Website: home-depot
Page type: review-order
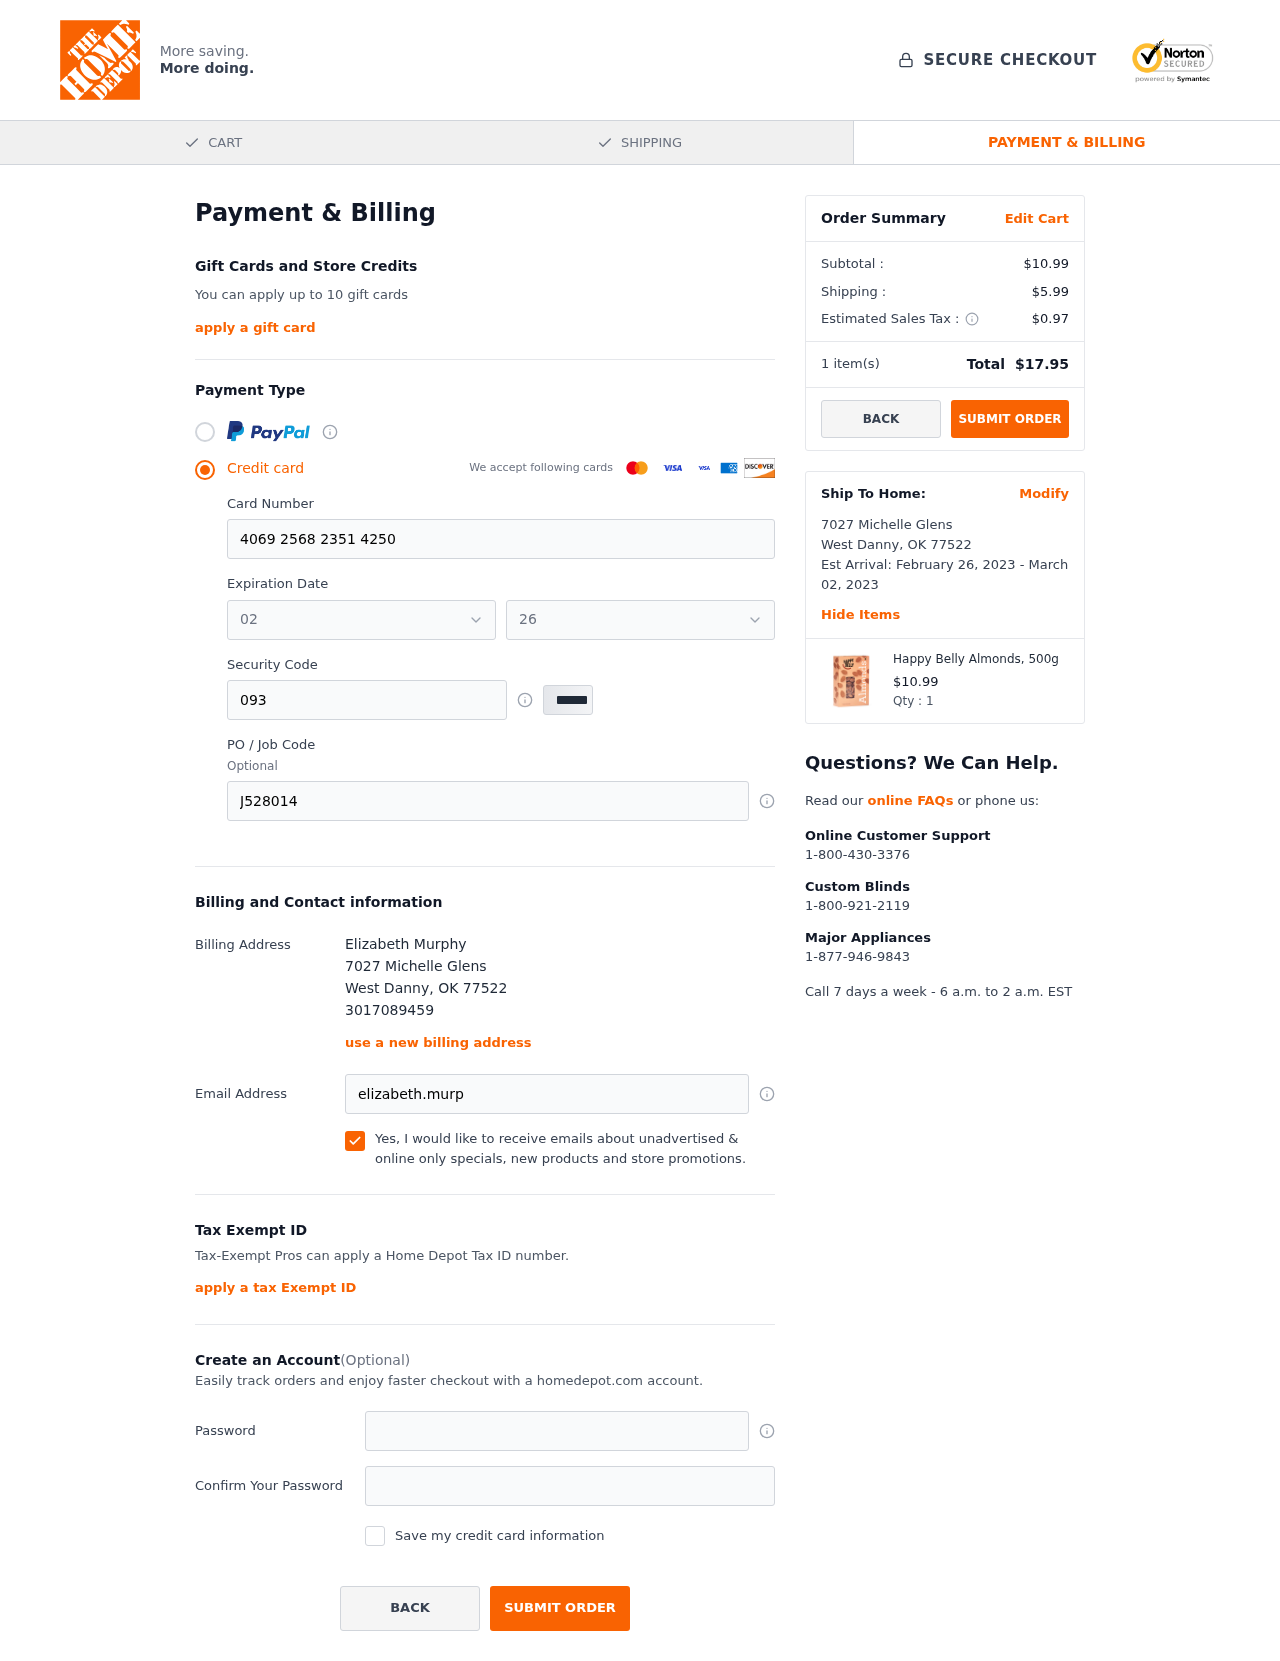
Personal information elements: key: PII_CARD_EXPIRY_MONTH
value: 02
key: PII_CARD_EXPIRY_YEAR
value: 26
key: PII_CITY
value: West Danny
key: PII_FULLNAME
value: Elizabeth Murphy
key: PII_PHONE
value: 3017089459
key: PII_POSTCODE
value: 77522
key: PII_STATE_ABBR
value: OK
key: PII_STREET
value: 7027 Michelle Glens
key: PII_CARD_NUMBER
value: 4069 2568 2351 4250
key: PII_CARD_CVV
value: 093
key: PII_JOB_CODE
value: J528014
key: PII_EMAIL
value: elizabeth.murphy@gmail.com
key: PII_POSTCODE_FULL
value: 77522
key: PII_POSTCODE_NUMERIC
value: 77522
Product elements: key: PRODUCT1_NAME
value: Happy Belly Almonds, 500g
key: PRODUCT1_PRICE
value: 10.99
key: PRODUCT1_QUANTITY
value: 1
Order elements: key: ORDER_SUBTOTAL
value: $10.99
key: ORDER_SHIPPING_COST
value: $5.99
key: ORDER_TAX
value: $0.97
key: ORDER_NUM_ITEMS
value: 1
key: ORDER_TOTAL
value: $17.95
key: ORDER_SHIPPING_DATE
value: February 26, 2023
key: ORDER_DELIVERY_DATE
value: March 02, 2023